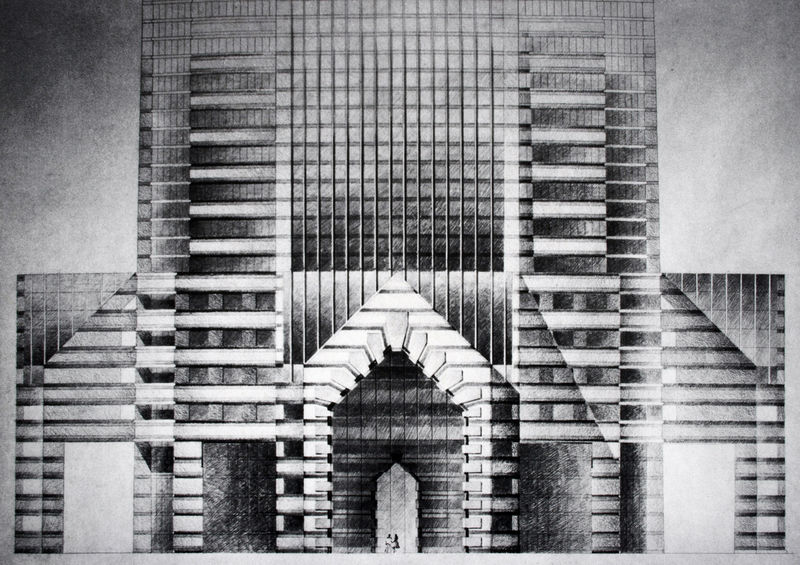
Titel: Verwaltungshochhaus für die "Bank of the South West" in Houston/Texas - Fassadendetail
Künstler: Helmut Jahn
Schlagwörter: grau, schwarz, zeichnung, gebäude, architektur, kirche, modern, weis, spitz, eingang, portal, hochhaus, spit